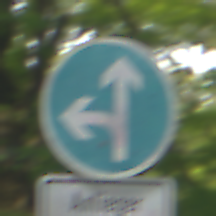
Verkehrszeichen: VorgeschriebeneFahrtrichtungGeradeausOderLinks
Zusatzzeichen unten: PersonengruppenFrei2
Umgebung: Outdoor, RoadRail
Tageszeit: MorningAfternoon
Wetter: Clear
Licht: Natural
Jahreszeit: NotSpecified
Kontrast: LowContrast